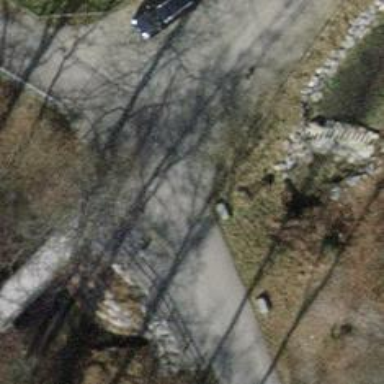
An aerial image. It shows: Bench for seating.